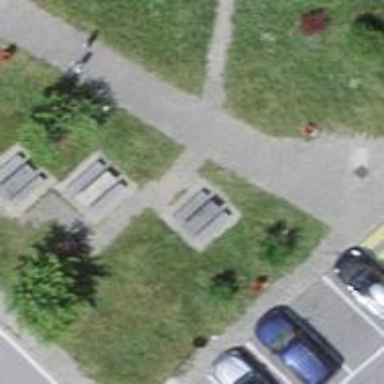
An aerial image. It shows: Picnic table located in leisure land area.